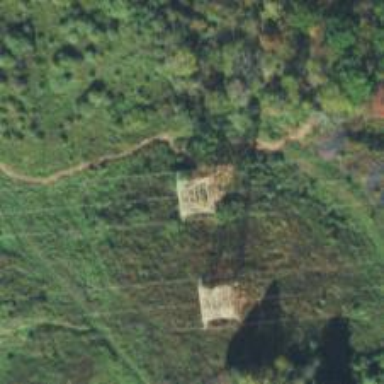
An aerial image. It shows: Lattice structure tower used for power distribution.